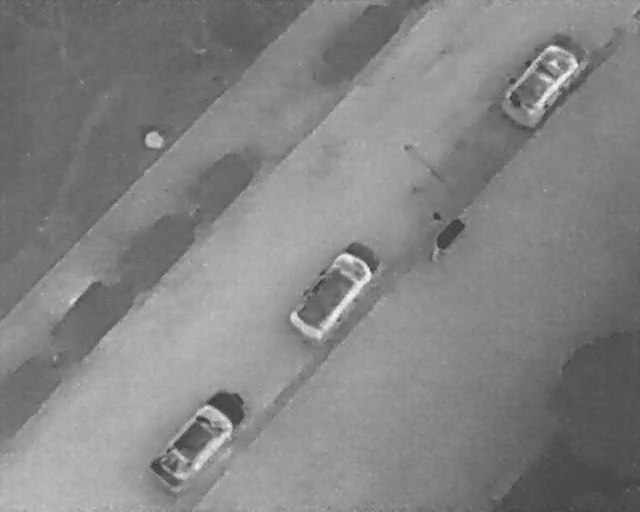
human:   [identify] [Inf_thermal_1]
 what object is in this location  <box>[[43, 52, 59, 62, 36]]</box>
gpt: <ref>1 large car at the center</ref>

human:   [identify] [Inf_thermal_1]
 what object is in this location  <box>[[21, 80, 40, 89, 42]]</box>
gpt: <ref>1 large car at the bottom</ref>